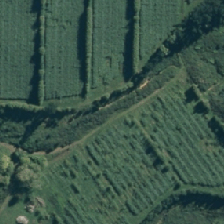
Land cover: low_producing_grassland